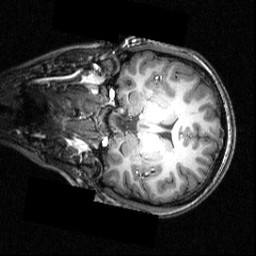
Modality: T1w
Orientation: coronal
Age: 19
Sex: female
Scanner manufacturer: siemens
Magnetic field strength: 3.951 T
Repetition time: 1.5 s
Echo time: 0.00335 s